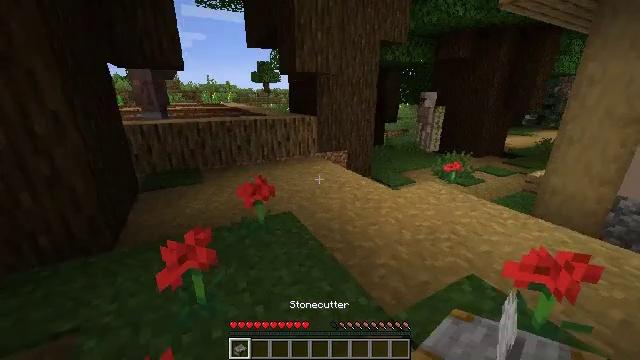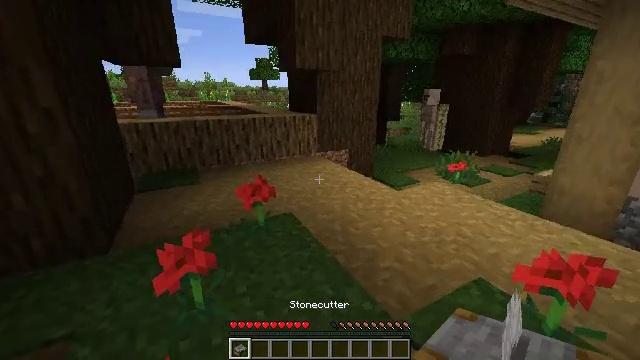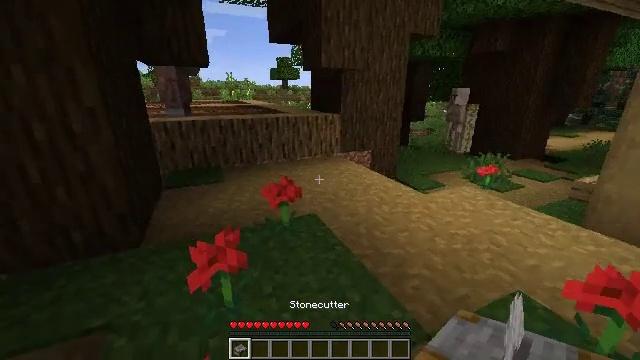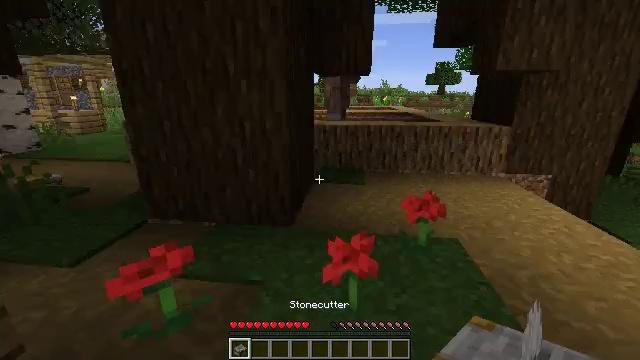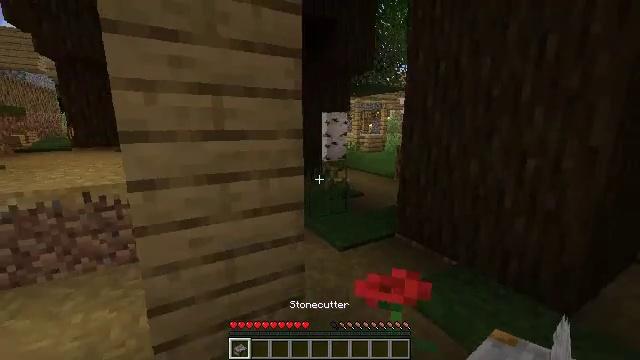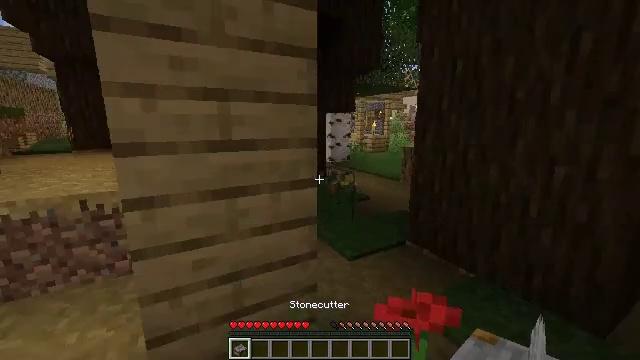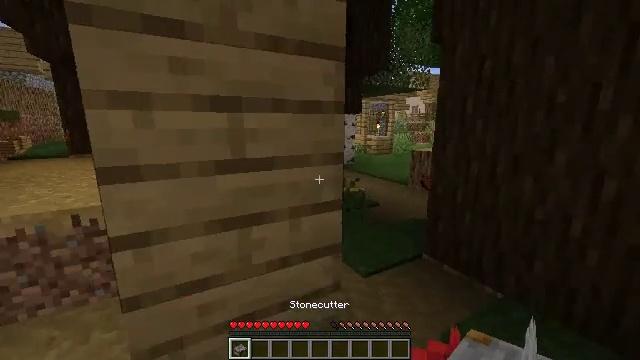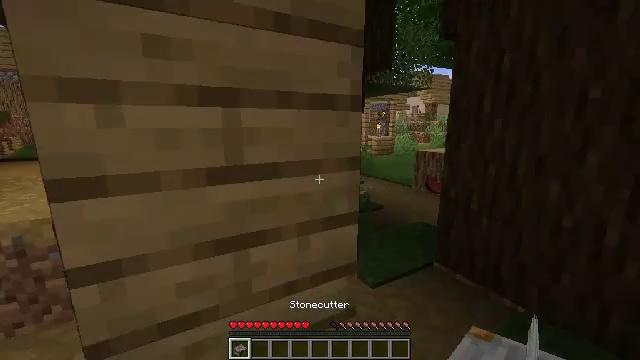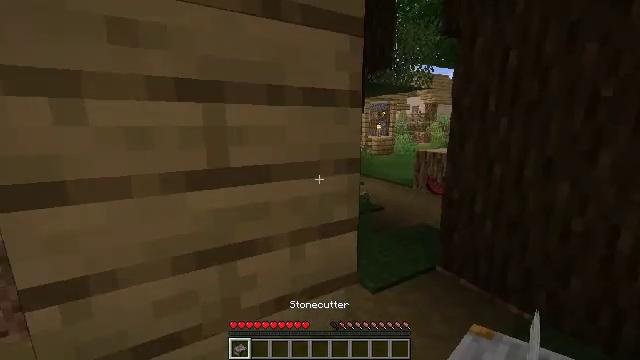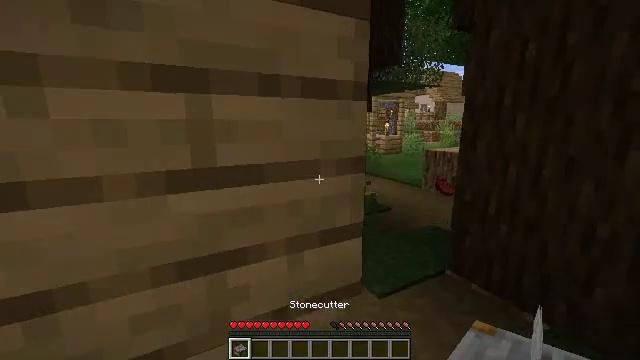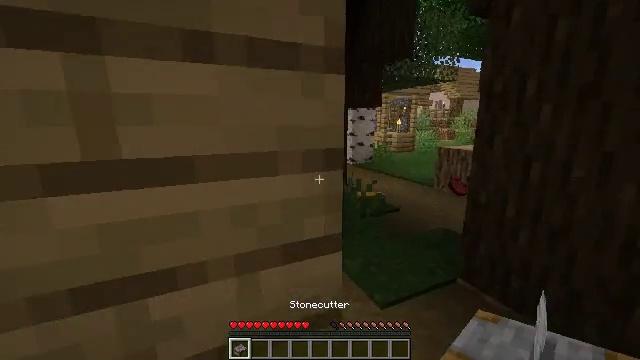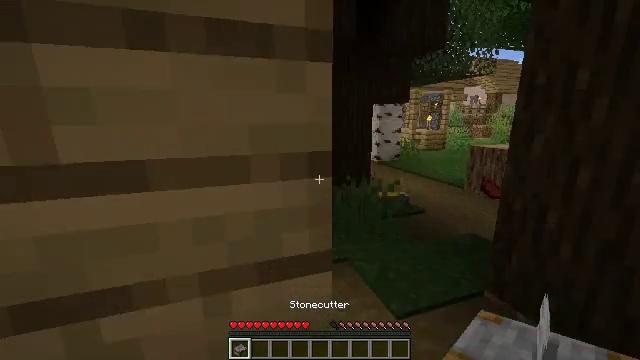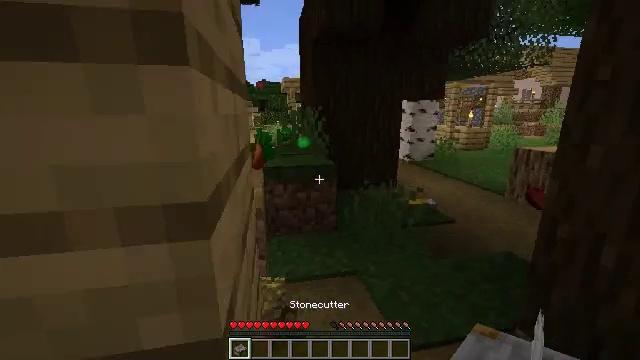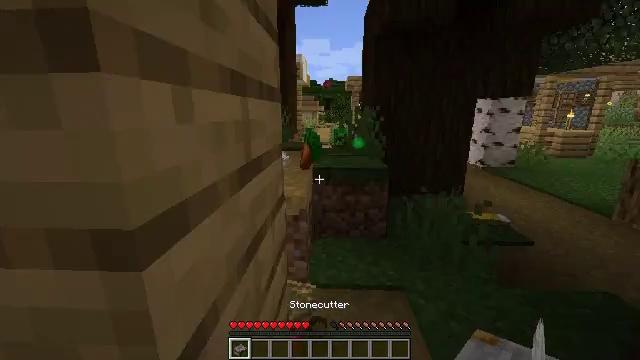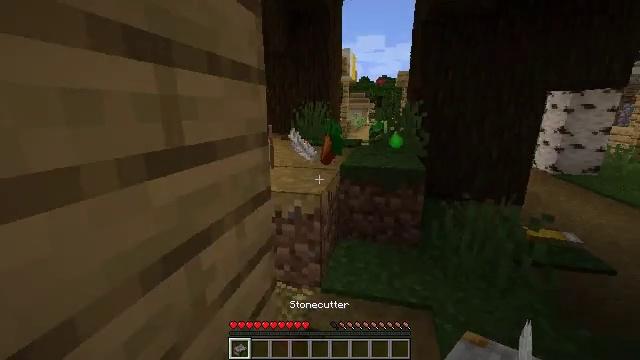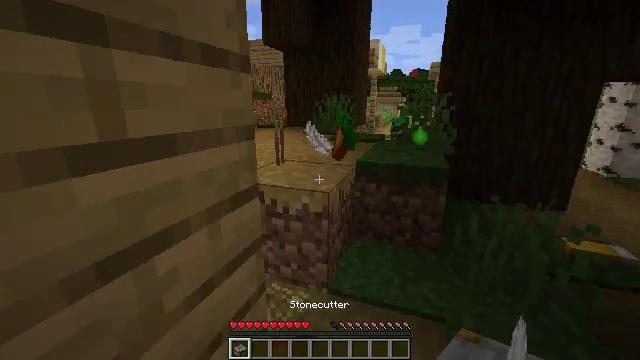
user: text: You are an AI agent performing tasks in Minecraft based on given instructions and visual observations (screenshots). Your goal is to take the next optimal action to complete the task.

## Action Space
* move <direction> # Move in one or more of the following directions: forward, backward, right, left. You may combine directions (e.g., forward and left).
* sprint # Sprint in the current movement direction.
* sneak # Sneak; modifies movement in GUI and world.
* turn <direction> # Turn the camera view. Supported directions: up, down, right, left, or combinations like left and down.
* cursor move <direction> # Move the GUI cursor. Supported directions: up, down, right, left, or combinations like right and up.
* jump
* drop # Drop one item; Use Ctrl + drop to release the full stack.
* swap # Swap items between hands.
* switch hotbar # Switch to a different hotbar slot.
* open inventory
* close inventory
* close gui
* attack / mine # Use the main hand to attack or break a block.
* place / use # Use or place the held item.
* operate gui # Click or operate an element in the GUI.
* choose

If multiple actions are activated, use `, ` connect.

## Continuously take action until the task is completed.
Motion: motion action
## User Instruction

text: Gather some oak planks.
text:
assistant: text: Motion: no_op
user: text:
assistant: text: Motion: move left, turn left
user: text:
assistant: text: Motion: move forward and move left, turn left and up
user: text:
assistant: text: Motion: move forward and move left, turn left and up
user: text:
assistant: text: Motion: move forward and move left
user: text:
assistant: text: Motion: move forward
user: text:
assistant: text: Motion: move forward
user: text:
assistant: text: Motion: move forward and move right
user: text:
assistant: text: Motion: move forward and move right, turn left
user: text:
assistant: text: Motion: move forward and move right, turn left
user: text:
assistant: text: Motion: move forward and move right, turn left
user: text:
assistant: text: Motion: move forward and move right, turn left
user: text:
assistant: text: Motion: move forward and move right, turn left
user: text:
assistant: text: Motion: move forward and move right, turn left
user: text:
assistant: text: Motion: move forward and move right, turn left and down
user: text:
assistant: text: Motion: move forward and move right, turn left
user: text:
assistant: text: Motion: move forward and move right
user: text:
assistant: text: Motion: move forward, turn left and down
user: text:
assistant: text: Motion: move forward and move left, turn left and down
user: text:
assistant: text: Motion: move forward and move left, turn left
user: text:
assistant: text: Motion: move forward and move left, turn left
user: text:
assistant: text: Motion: move forward, turn left
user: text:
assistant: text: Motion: move forward, turn left
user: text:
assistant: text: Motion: move forward, turn left and down
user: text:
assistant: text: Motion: move forward
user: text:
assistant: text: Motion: move forward and move left
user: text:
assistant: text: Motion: move forward and move left
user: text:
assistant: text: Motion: move forward and move left, turn right
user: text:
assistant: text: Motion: move forward and move left, turn right
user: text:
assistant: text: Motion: move forward and move left, turn right